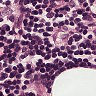
Metastatic tissue present: no